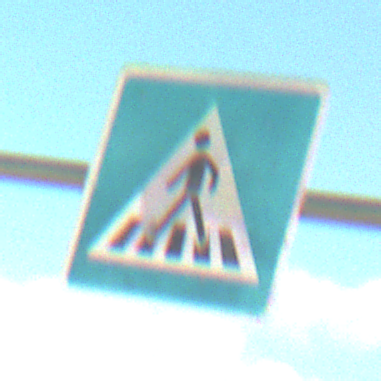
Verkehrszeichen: FussgaengerueberwegRechts
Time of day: MorningAfternoon
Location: Outdoor (RoadRail)
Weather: PartlyCloudy
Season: NotSpecified
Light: Natural